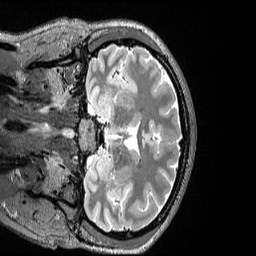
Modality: T2w
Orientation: coronal
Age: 32
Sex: female
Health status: ill
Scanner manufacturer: siemens
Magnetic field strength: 3 T
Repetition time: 3.2 s
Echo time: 0.563 s